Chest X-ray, PA view. Patient: 26 years old, sex M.
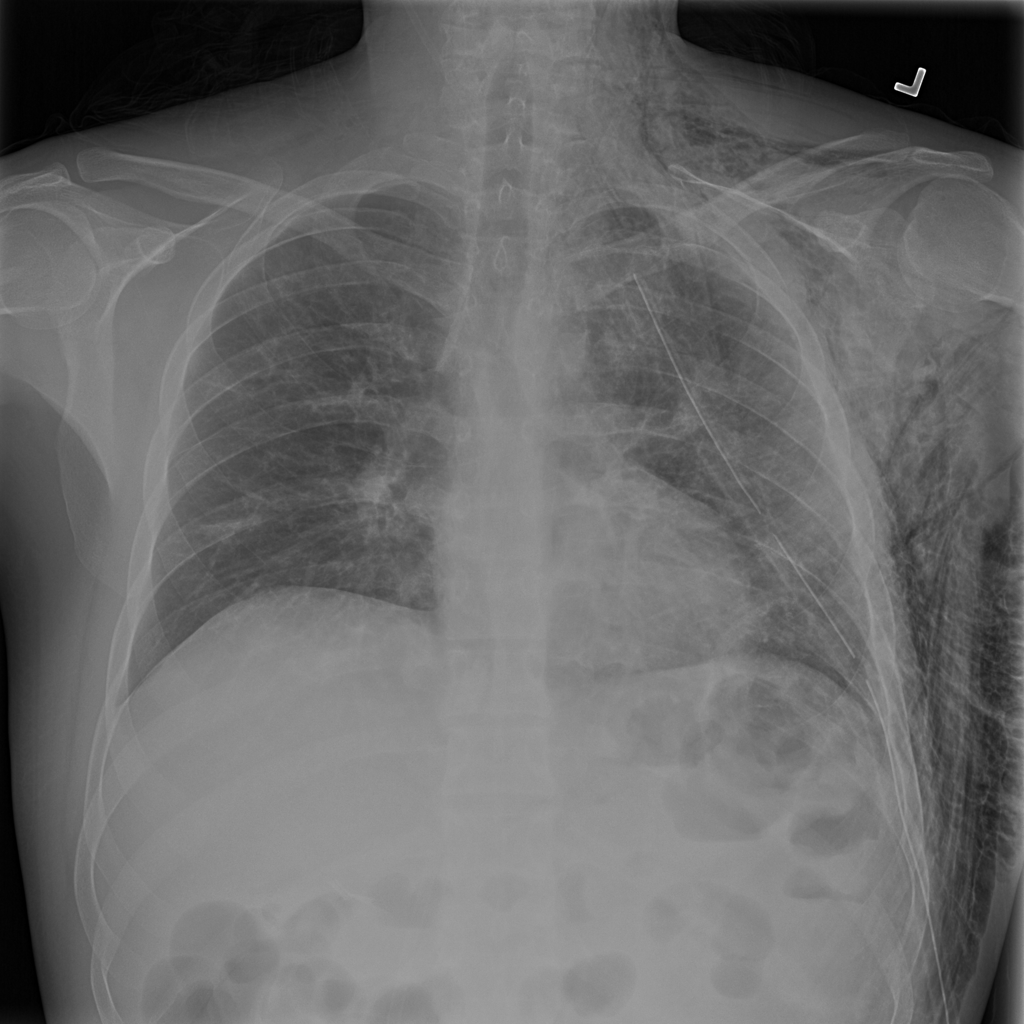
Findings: Emphysema, Pneumothorax